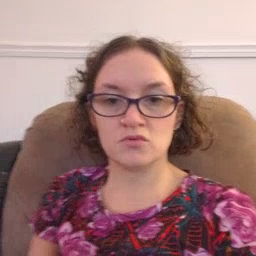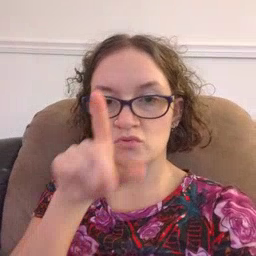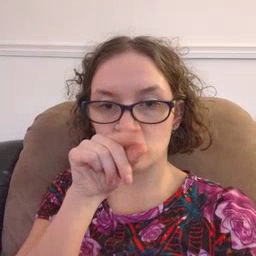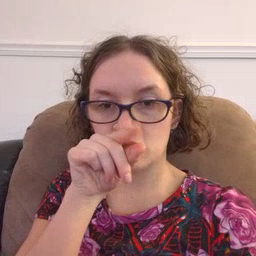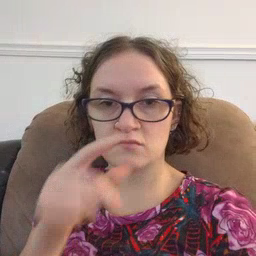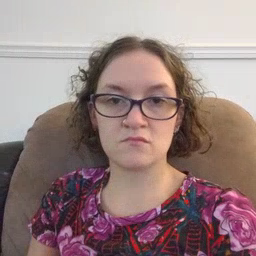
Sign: hen